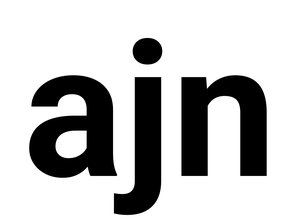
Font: Roboto_Bold